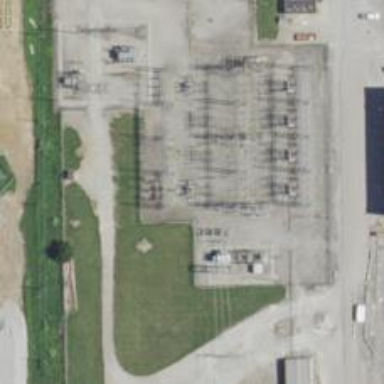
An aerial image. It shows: Switch for power supply.